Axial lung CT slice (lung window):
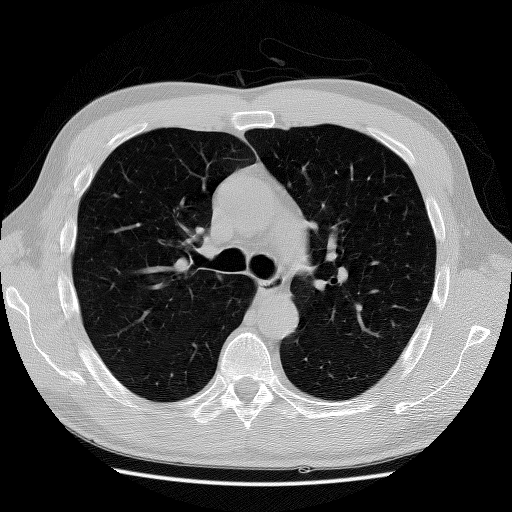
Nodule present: no